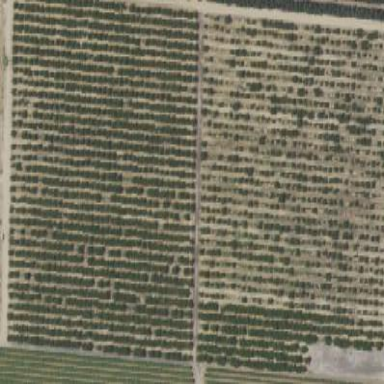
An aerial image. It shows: Apricot orchard with rows of apricot trees.